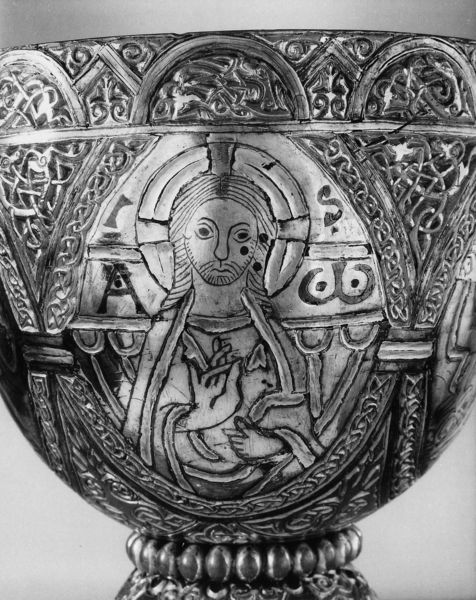
Titel: Messkelch, sog. „Tassilo-Kelch“
Künstler: Herzogtum Bayern
Institution: Benediktinerstift Kremsmünster, Schatzkammer
Schlagwörter: hand, muster, ornament, bart, hände, gold, kelch, gotik, kreis, vase, relief, bogen, metall, fotografie, bögen, gefäss, schwarz-weiß, initialen, gestus, heiligenschein, nimbus, christus, jesus, jesus christus, segen, pokal, kunsthandwerk, sakral, relieff, verziehrung, tabernakel, kreuznimbus, segensgestus, unhang, verziehung, a, w